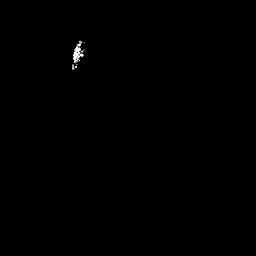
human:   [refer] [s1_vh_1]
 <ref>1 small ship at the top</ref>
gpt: <box>[[27, 17, 32, 28, 0]]</box>